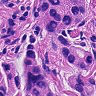
Metastatic tissue present: yes